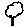
Label: tree